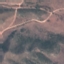
Label: HerbaceousVegetation